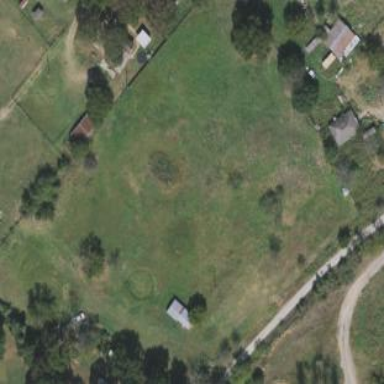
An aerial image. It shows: Grassy plot in zoning area.